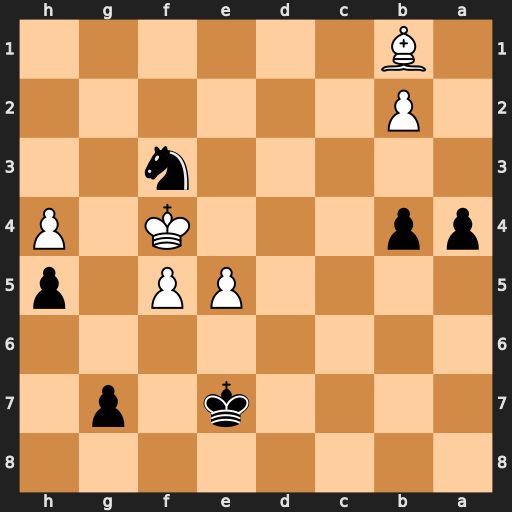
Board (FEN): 8/4k1p1/8/4PP1p/pp3K1P/5n2/1P6/1B6
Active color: b
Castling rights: -
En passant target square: -
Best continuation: Nd2 Ba2 b3